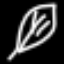
Label: leaf